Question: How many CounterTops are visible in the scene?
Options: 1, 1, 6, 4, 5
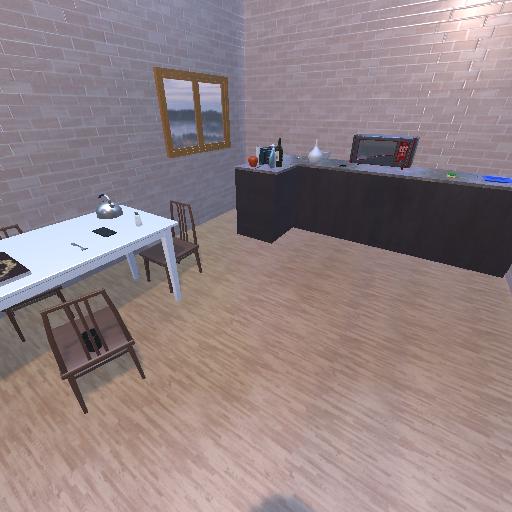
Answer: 1